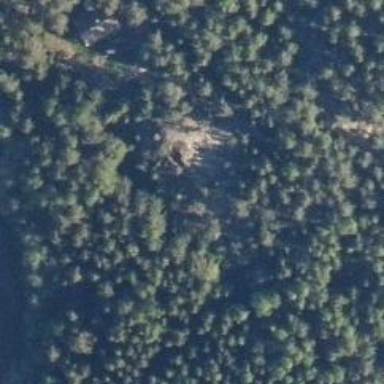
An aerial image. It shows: Cliff in nature.